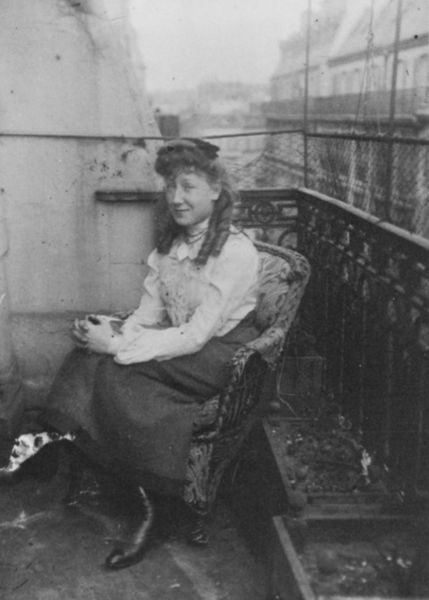
Titel: Junges Mädchen auf einem Balkon
Künstler: Antoine Degas
Standort: Paris
Institution: Archive der Nationalen Bibliothek
Schlagwörter: hand, himmel, weiß, mädchen, sitzen, stadt, fenster, frau, frisur, grau, hintergrund, jahrhundertwende, kleid, licht, mund, nase, ohr, profil, raum, schwarz, strasse, stuhl, blick, dach, dame, gebäude, haus, zaun, rock, schleife, wand, augen, bluse, gesicht, bildnis, hände, portrait, porträt, häuser, gitter, haare, pose, sessel, sitzend, innen, pflanzen, borte, frontal, locken, löckchen, ohren, balkon, blumenkübel, blumentopf, lächeln, terrasse, dutt, ecke, fassade, schuhe, zöpfe, russland, dächer, mauer, nebel, krieg, zopf, geländer, rüschen, knie, unscharf, foto, fotografie, grossstadt, photographie, blumenkästen, berlin, schwarzweiss, stiefel, schuh, photo, trog, blumenkasten, fröhlich, korbstuhl, sitzportrait, sitzporträt, korkenzieherlocken, schillerlocken, baustelle, schmiedeeisern, vorne, dachgarten, korbsessel, maschendraht, sitzende frau, schmitz, fotophoto, photrographie, schuheh, eisern